【题型】选择题　【知识点】平面几何　【难度】easy
如图，在$\parallelogram ABCD$中，$F$是$BC$上的一点，直线$DF$与$AB$的延长线相交于点$E$，$BP \parallel DF$，且与$AD$相交于点$P$，则图中相似三角形的组数为（  ）

A. 3 \quad B. 4 \quad C. 5 \quad D. 6
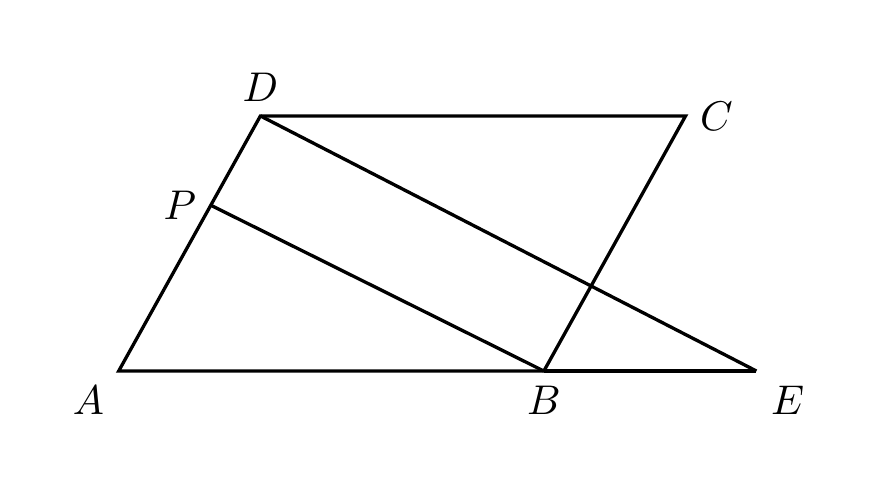
【解答】
\textbf{【答案】} $\boldsymbol{D}$

\vspace{0.3cm}

\textbf{【分析】} 可利用平行于三角形的一边的直线与其它两边相交，所构成的三角形与原三角形相似判断即可。

\vspace{0.3cm}

\textbf{【详解】} 解：$\because BP \parallel DF$，
\[
\therefore \triangle ABP \backsim \triangle AED;
\]
$\because$ 四边形$ABCD$是平行四边形，
$\therefore DC \parallel AB$，$BC \parallel AD$，
\[
\therefore \triangle CDF \backsim \triangle BEF,\ \triangle EFB \backsim \triangle EDA;
\]
同理，$\triangle CDF \backsim \triangle AED$，$\triangle CDF \backsim \triangle ABP$，$\triangle ABP \backsim \triangle BEF$，

故选：D。

\vspace{0.3cm}

\textbf{【点睛】} 本题考查了相似三角形的判定与性质：平行于三角形的一边的直线与其他两边相交，所构成的三角形与原三角形相似。